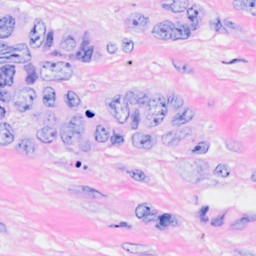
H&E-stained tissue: Breast